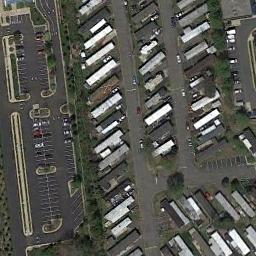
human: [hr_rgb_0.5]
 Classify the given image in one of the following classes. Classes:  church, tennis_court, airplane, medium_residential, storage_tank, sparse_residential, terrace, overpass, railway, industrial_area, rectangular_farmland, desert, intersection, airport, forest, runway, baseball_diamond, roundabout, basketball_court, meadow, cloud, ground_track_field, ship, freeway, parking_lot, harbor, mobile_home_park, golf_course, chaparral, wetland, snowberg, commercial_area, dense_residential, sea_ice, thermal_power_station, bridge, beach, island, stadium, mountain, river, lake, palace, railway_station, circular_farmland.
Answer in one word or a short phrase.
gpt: mobile_home_park